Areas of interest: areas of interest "Theater"
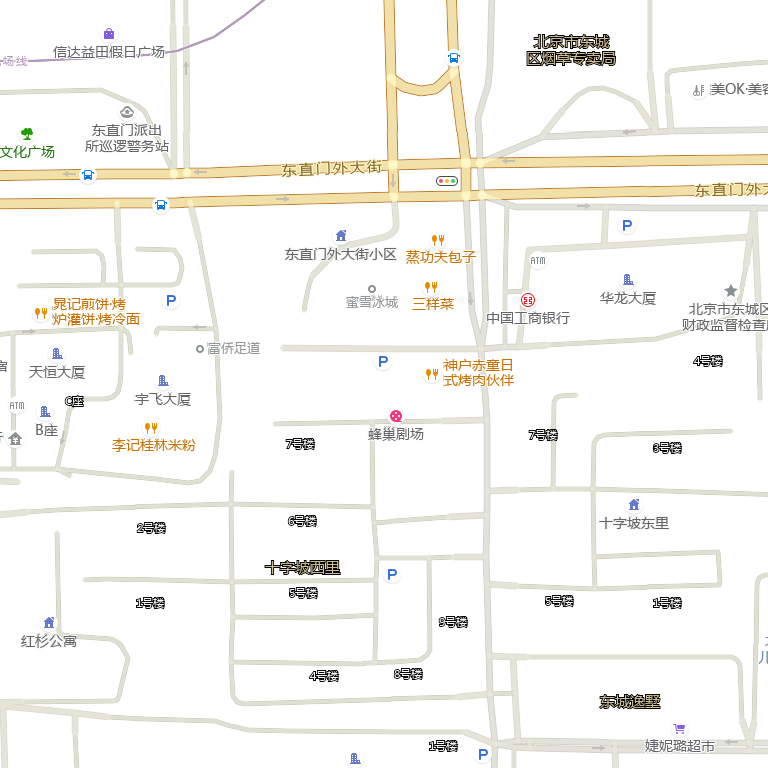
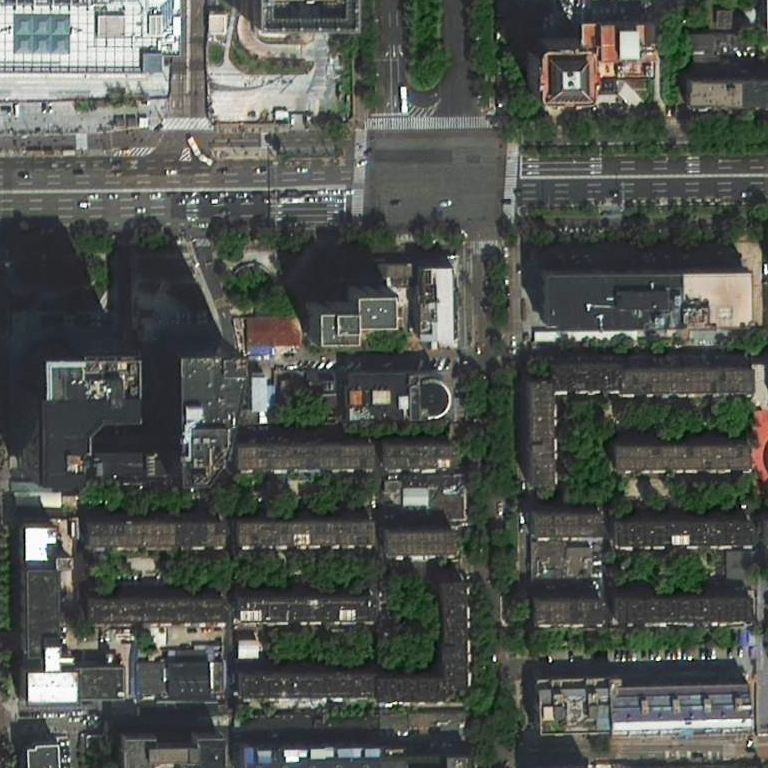